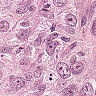
Metastatic tissue present: yes